七年级 · 解析几何
如图, 某海域有三个小岛 $A, B, O$, 在小岛 $O$ 处观测到小岛 $A$ 在它北偏东 $60^{\circ}$ 的方向上, 观测到小岛 $B$ 在它南偏东 $38^{\circ}$ 的方向上, 则 $\angle A O B$ 的度数是 \$ \qquad \$

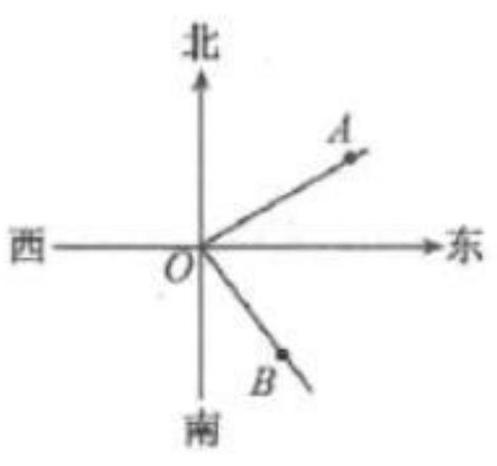
答案: $82^{\circ}$
解析: 解: $\because O A$ 是表示北偏东 $60^{\circ}$ 方向的一条射线, $O B$ 是表示南偏东 $38^{\circ}$ 方向的一条射线,

$\therefore \angle A O B=180^{\circ}-60^{\circ}-38^{\circ}=82^{\circ}$,

故答案是: $82^{\circ}$.

根据已知条件可直接确定 $\angle A O B$ 的度数.

本题考查了方向角及角的计算. 解题的关键是明确方向角中角之间的关系, 以及角的和差计算.